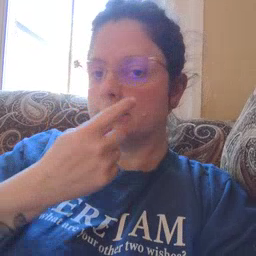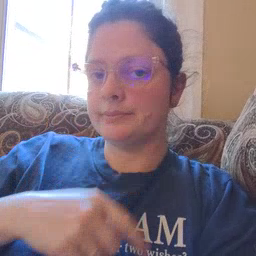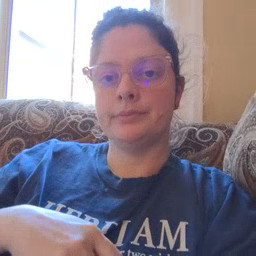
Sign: eye